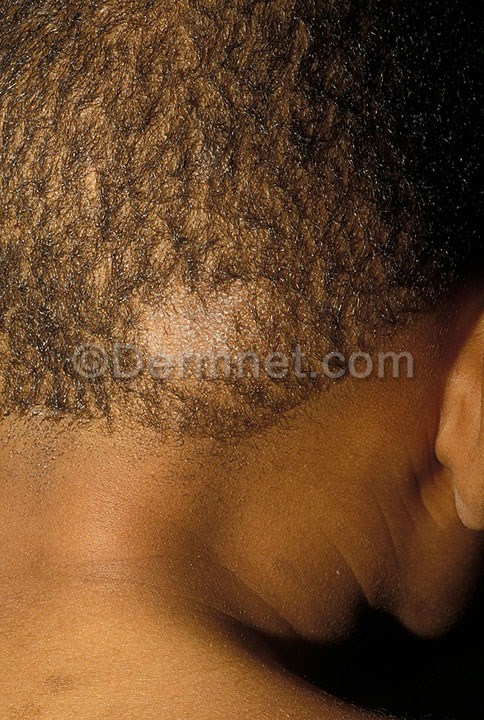
Disease: Tinea Ringworm Candidiasis and other Fungal Infections